Question: I'm using <URL>. It shows percentages of data as below. But i need to show actual values instead of percentages. How can i do this ?

> [{"data":350,"label":"Transport"},{"data":250,"label":"Meals"},{"data":250,"label":"Kitchen"},{"data":7280.5,"label":"Construction"},{"data":3725,"label":"Fuel"},{"data":160,"label":"Stationary"}]
'''
function make_chart() {
$.ajax({
cache : 'false',
type : 'GET',
dataType : 'json',
url : "piechart",
success : function(json) {
var plotObj = $.plot($("#flot-pie-chart"), json, {
series: {
pie: {
show: true
}
},
grid: {
hoverable: true
},
tooltip: true,
tooltipOpts: {
content: "%p.0%, %s", // show percentages, rounding to 2 decimal places
shifts: {
x: 20,
y: 0
},
defaultTheme: false
}
});
}
});
}
'''
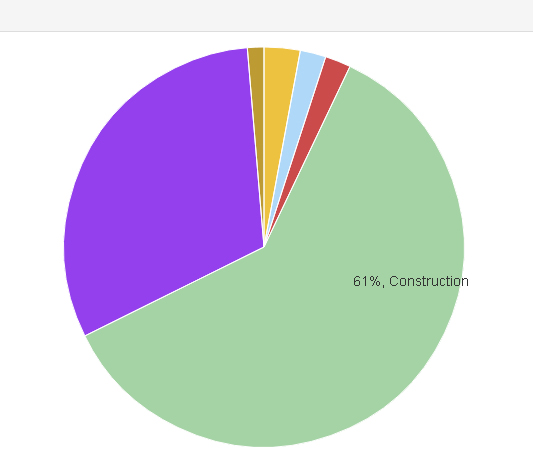
Answer: Just modify the the 'tooltipOpts: content' property; replacing the '%p' with '%y':
'''
tooltipOpts: {
content: "%y.0, %s", // show value to 0 decimals
shifts: {
x: 20,
y: 0
},
defaultTheme: false
}
'''
Fiddle <URL>.
Or use a function for more flexibility:
'''
content: function(label,x,y){
return y+", "+label;
},
'''
Fiddle <URL>.